Current action and preconditions to check: trajectory_clear

Your task: For each precondition in the list above, predict whether it will hold at this action.

Consider the current scene as observed from the mobile robot's camera, and analyze the predicted future states of all dynamic agents (e.g., people, animals, vehicles, or any moving entities) within the NEXT SECOND.

IMPORTANT: Only answer "very likely" if you are absolutely certain—based on strong, clear evidence—that a dynamic agent will violate the precondition in the predicted future state. Do NOT answer "very likely" for unlikely, ambiguous, or low-probability risks.

Ask yourself for each precondition: Is there a high probability, with clear and convincing evidence, that the predicted future states of any dynamic agent will interfere with the predicted future state of the currently executing action within the NEXT SECOND, causing that precondition to fail?

Assess the risk level based on these predictions. Use "likely" or "very likely" if motions create a clear risk of interference.

Use "neutral" or "improbable" if agents are nearby but their predicted paths are clearly diverging or non-conflicting.

Failure Risk Categories: "very improbable", "improbable", "neutral", "likely", "very likely"

Answer Format: Output ONLY the probability_of_failure value from these categories: "very improbable", "improbable", "neutral", "likely", "very likely"

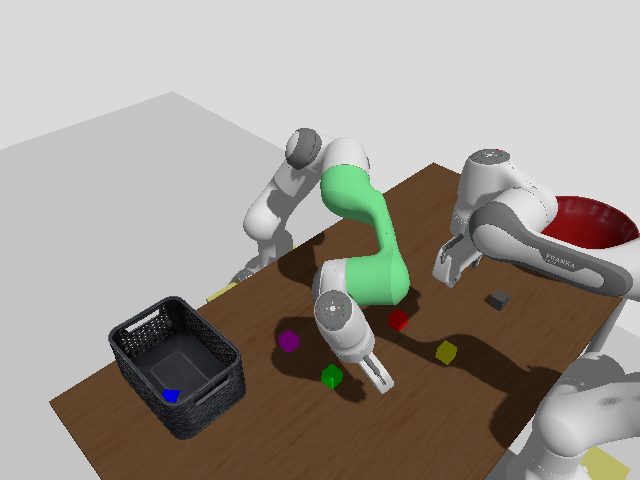

Answer: neutral